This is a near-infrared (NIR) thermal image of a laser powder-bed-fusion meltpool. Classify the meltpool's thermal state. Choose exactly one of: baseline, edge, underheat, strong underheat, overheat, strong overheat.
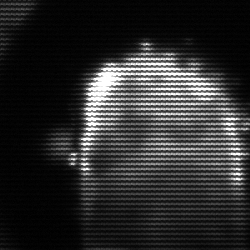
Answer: baseline